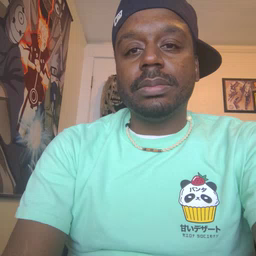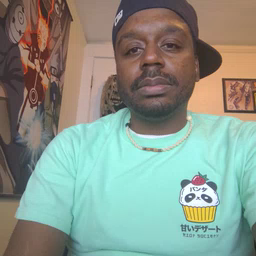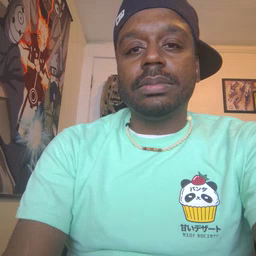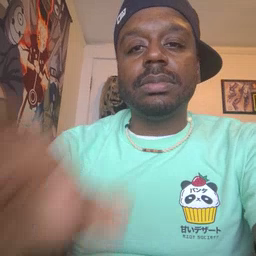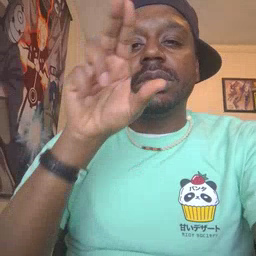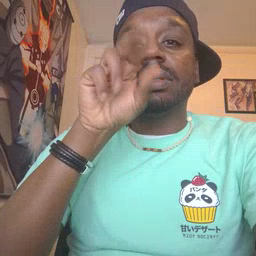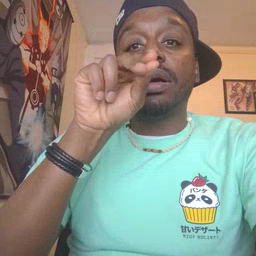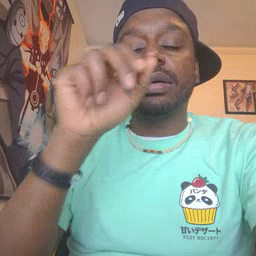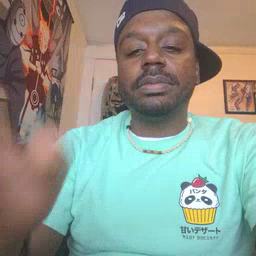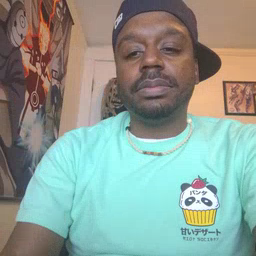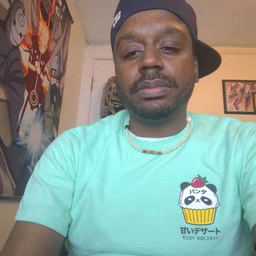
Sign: duck